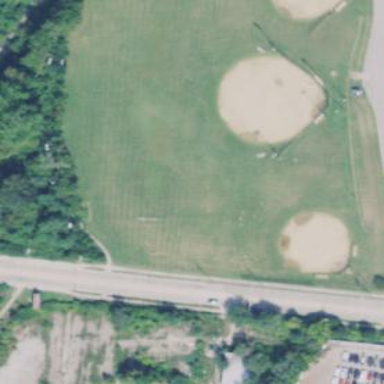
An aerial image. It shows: Baseball pitch for leisure land.